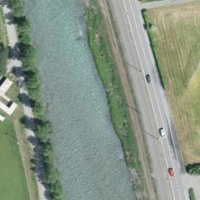
EUNIS habitat code: 23
Species observed at this site:
Milvus milvus
Corvus corone